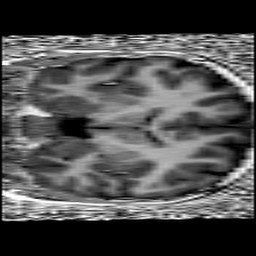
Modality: UNIT1
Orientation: coronal
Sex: female
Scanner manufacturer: siemens
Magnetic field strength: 3 T
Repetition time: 5 s
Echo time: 0.00355 s